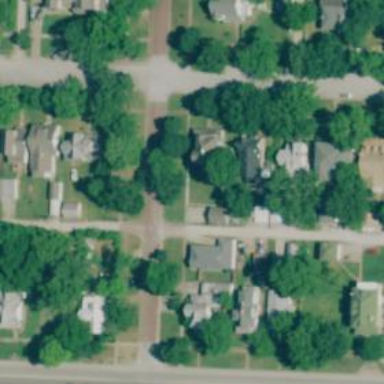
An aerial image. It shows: Alley classified as service road.